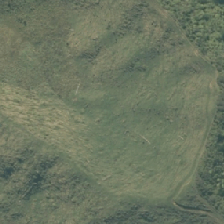
Land cover: high_producing_grassland